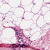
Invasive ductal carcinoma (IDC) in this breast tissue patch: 0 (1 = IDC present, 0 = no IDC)